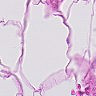
Metastatic tissue present: no